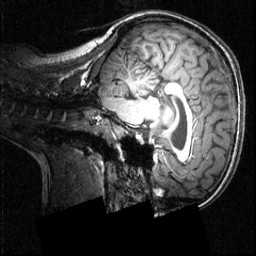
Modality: T1w
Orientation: sagittal
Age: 22
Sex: female
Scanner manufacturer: siemens
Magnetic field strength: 3.951 T
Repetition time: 1.5 s
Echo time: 0.00335 s